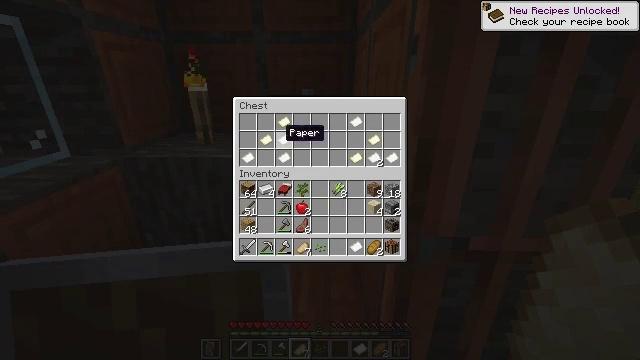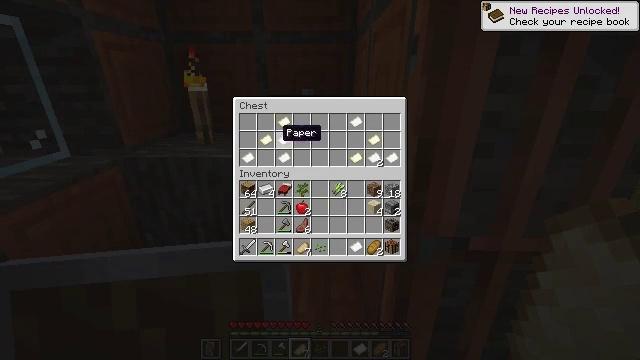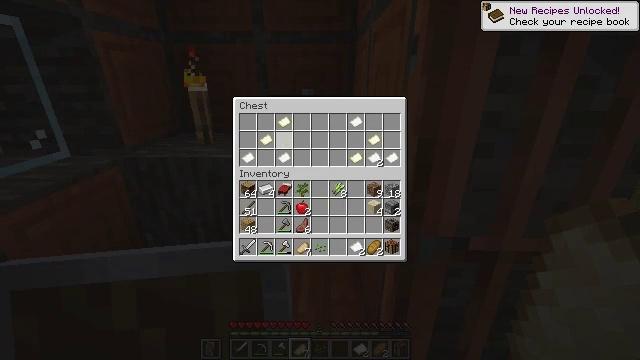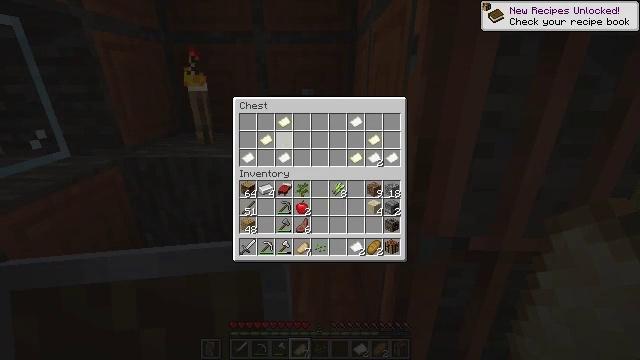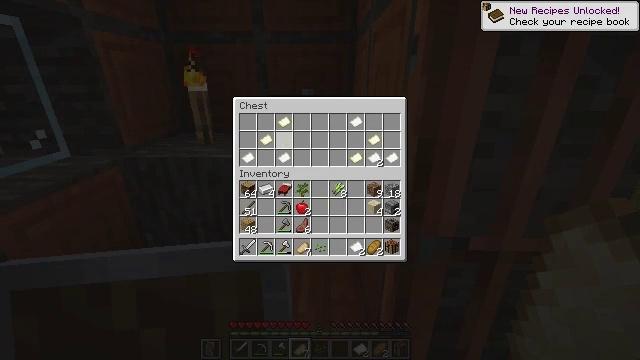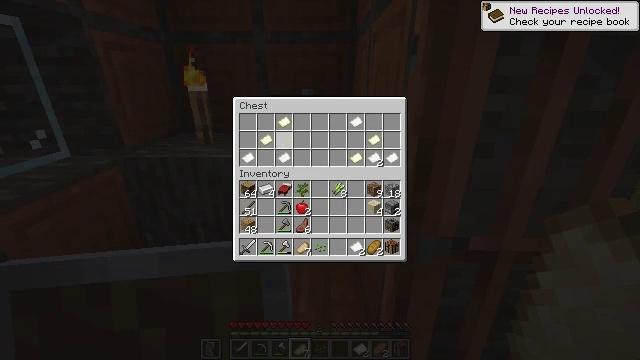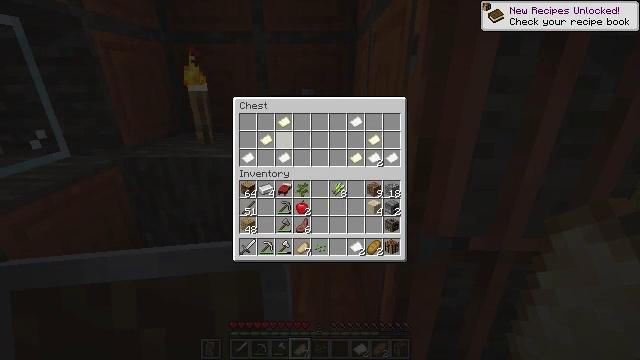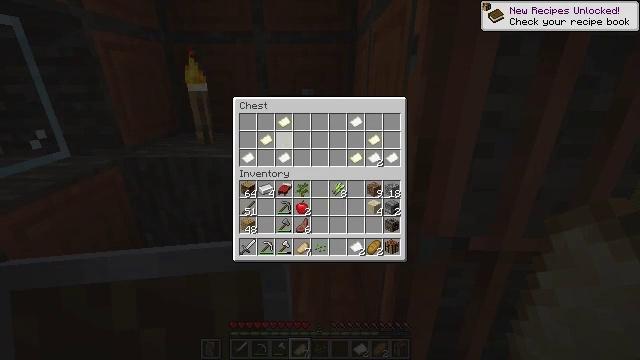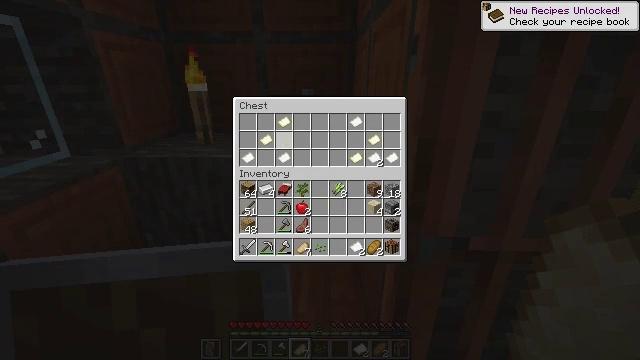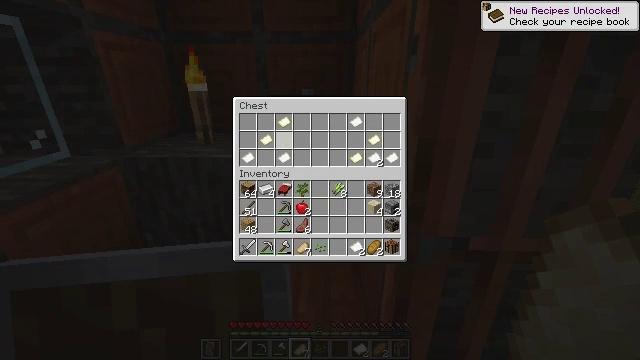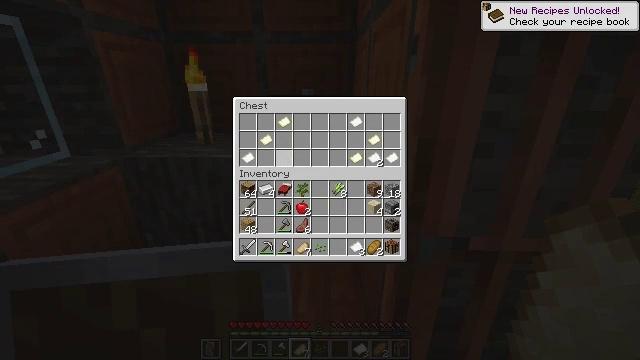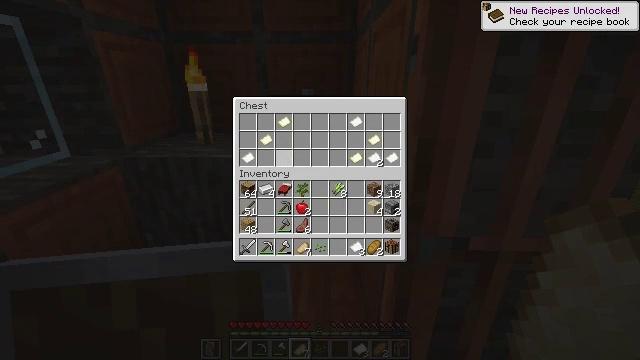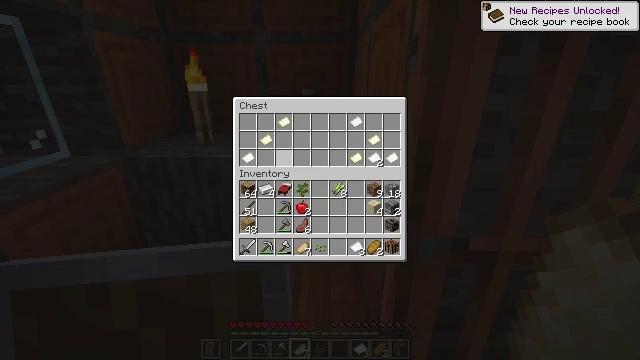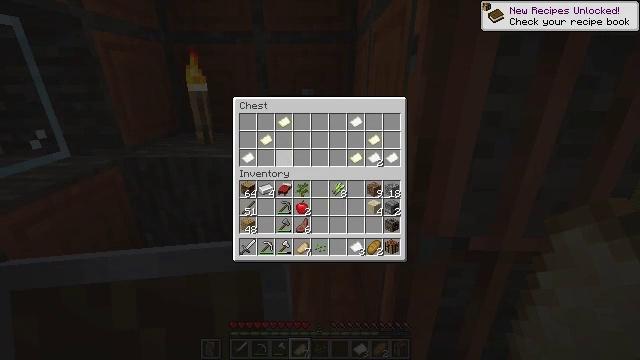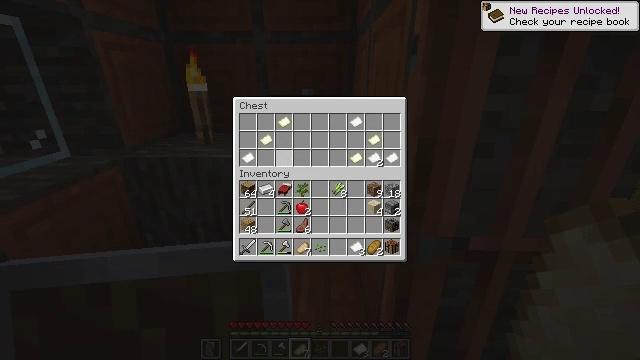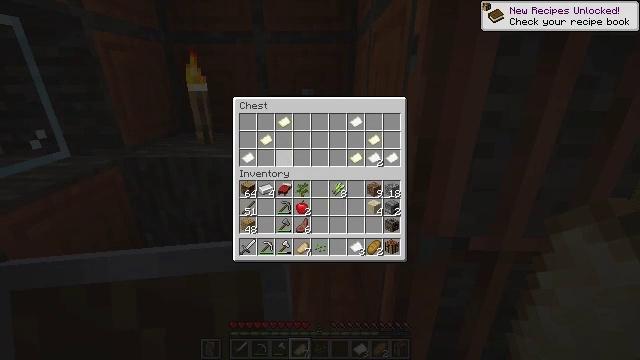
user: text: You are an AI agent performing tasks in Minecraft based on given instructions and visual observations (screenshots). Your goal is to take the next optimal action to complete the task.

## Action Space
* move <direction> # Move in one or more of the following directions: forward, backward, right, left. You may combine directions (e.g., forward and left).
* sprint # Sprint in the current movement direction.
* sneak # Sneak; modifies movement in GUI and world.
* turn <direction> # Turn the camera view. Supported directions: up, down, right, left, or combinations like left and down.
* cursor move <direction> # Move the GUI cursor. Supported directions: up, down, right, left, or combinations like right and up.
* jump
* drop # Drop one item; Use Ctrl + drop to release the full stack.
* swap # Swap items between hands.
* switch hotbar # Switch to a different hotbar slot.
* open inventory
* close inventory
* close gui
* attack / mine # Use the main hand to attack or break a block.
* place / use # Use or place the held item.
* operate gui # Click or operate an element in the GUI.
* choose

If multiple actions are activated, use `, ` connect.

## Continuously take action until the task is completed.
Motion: motion action
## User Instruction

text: Collect books by breaking the bookshelf.
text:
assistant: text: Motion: sneak
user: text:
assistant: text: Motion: sneak, operate gui
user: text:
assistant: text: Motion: sneak, operate gui
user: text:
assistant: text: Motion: sneak, operate gui
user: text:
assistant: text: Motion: sneak
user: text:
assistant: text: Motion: sneak
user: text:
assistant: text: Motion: sneak
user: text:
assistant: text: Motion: sneak
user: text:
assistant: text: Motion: sneak
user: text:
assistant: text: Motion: sneak, cursor move down, operate gui
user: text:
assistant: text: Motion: sneak, operate gui
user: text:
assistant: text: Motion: sneak, operate gui
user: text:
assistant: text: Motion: sneak
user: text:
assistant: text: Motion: sneak, operate gui
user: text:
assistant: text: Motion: sneak, operate gui
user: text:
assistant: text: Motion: sneak, cursor move left
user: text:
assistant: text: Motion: sneak, cursor move left
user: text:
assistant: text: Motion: sneak
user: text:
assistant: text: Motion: sneak, operate gui
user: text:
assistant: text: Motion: sneak, operate gui
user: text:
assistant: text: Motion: sneak
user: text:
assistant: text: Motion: sneak, operate gui
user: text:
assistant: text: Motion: sneak, operate gui
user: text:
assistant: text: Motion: sneak, cursor move right
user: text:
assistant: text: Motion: sneak, cursor move right
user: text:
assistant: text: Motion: sneak, cursor move right
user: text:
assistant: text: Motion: sneak, cursor move right
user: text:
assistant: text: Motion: sneak
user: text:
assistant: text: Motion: sneak
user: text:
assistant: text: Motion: sneak